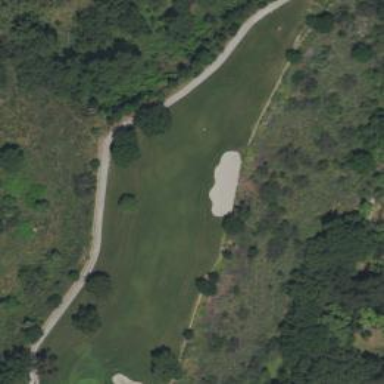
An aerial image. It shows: Golf hole.